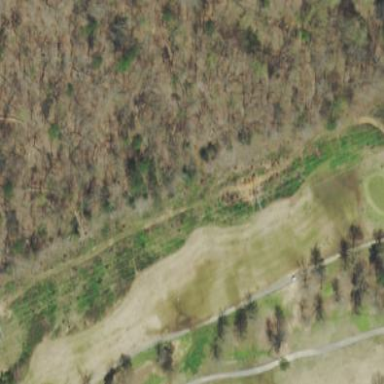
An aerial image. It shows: Golf fairway surrounded by grass.